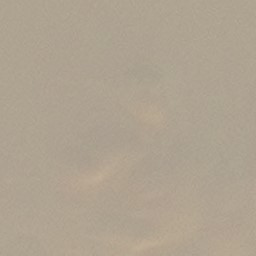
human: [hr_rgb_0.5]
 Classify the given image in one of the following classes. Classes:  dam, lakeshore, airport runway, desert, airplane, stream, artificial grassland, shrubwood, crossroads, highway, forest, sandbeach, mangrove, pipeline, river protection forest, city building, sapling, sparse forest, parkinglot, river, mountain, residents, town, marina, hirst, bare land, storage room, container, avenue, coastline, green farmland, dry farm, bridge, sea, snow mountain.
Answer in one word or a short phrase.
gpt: desert